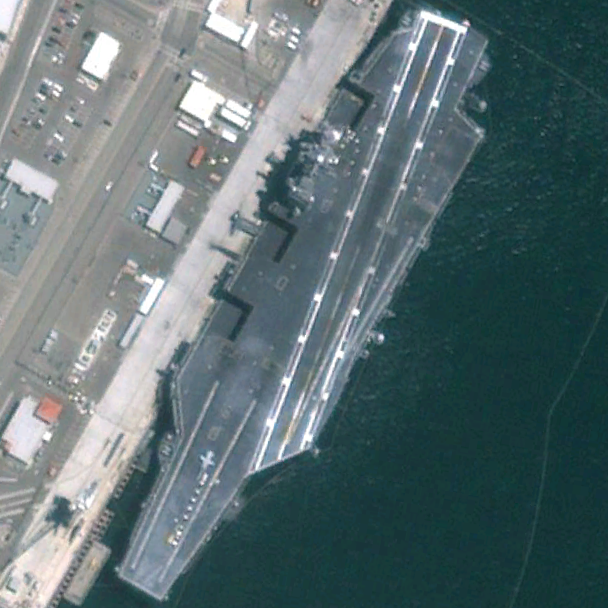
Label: aircraft_carrier